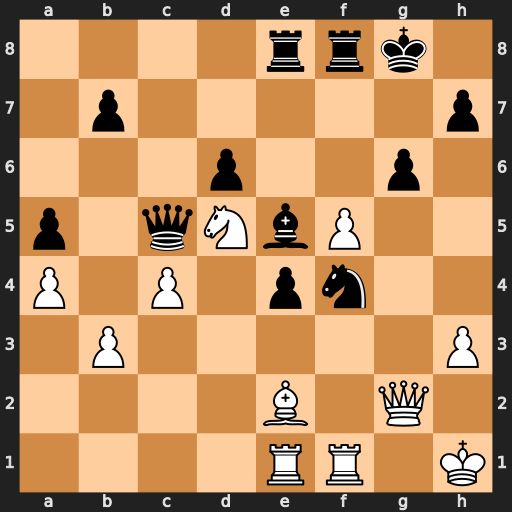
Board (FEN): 4rrk1/1p5p/3p2p1/p1qNbP2/P1P1pn2/1P5P/4B1Q1/4RR1K
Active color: w
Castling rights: -
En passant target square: -
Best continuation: Nxf4 Bxf4 Rxf4